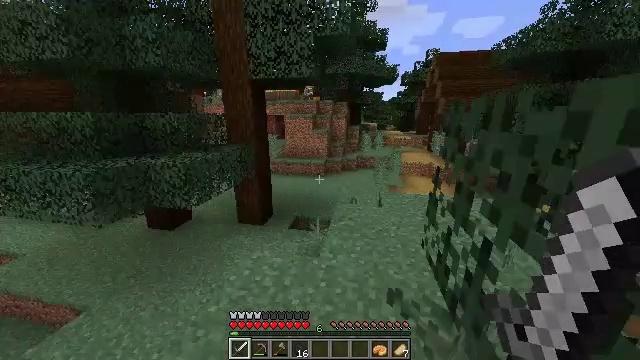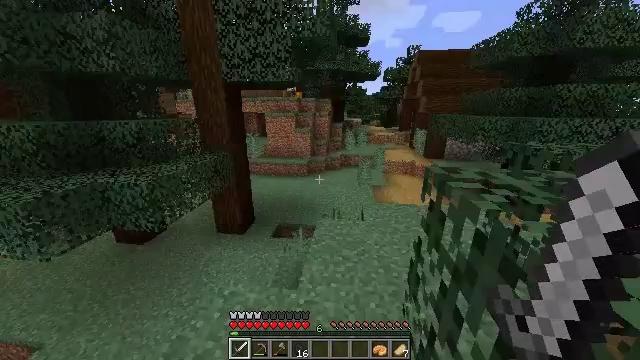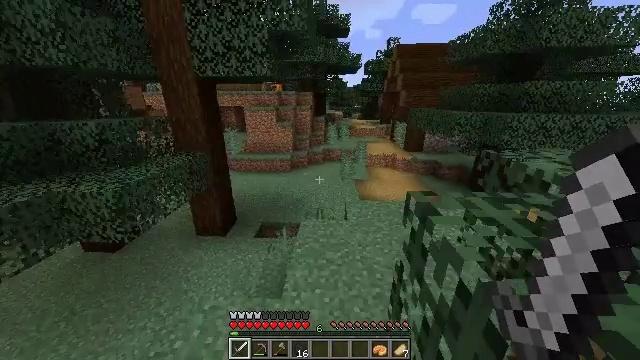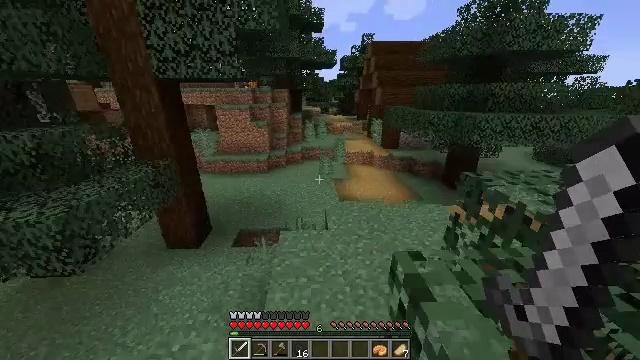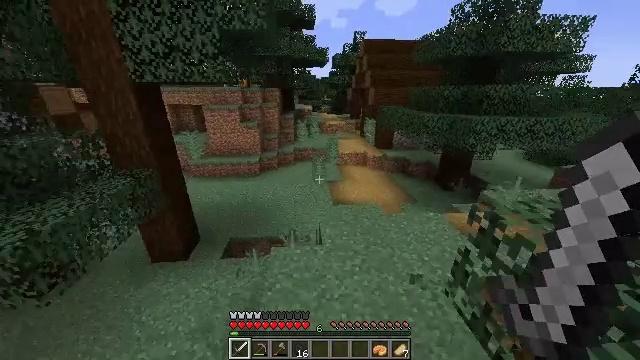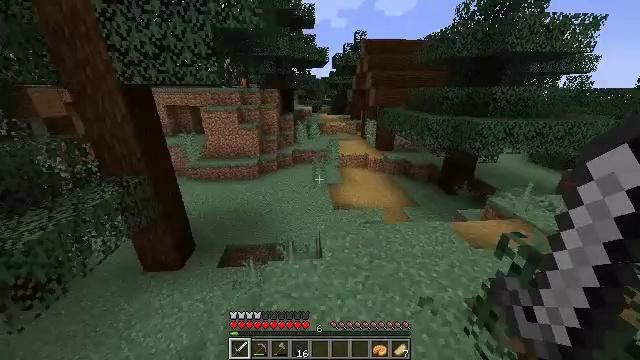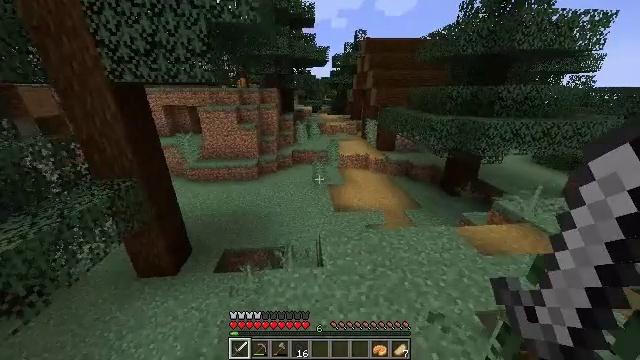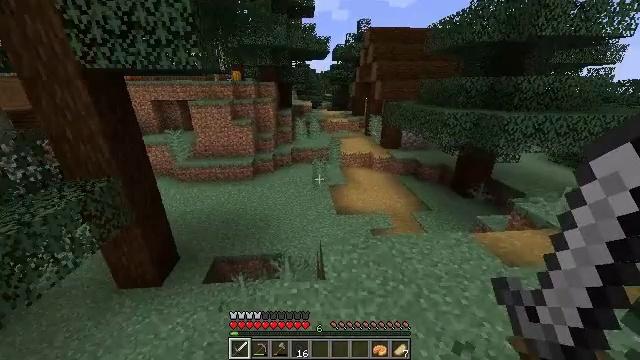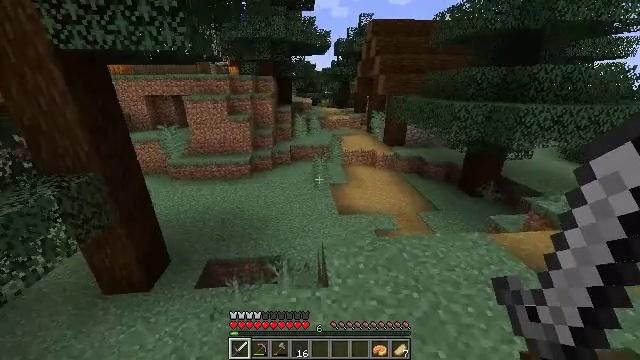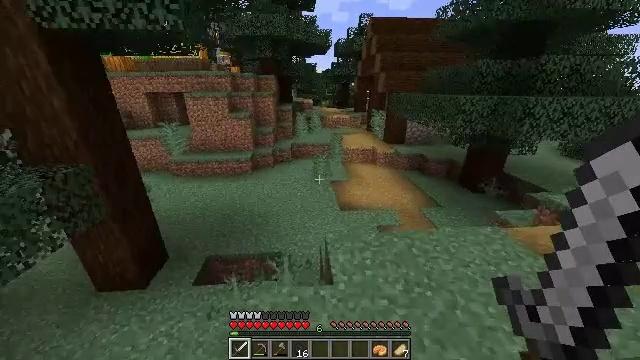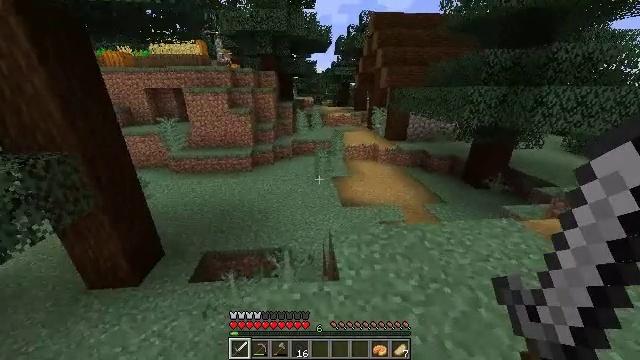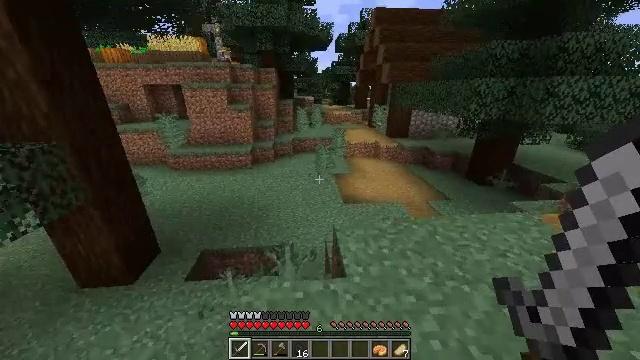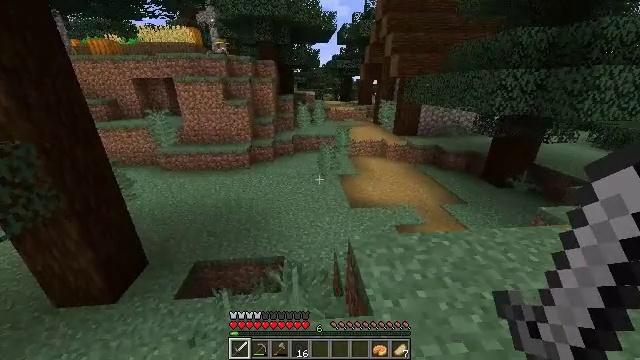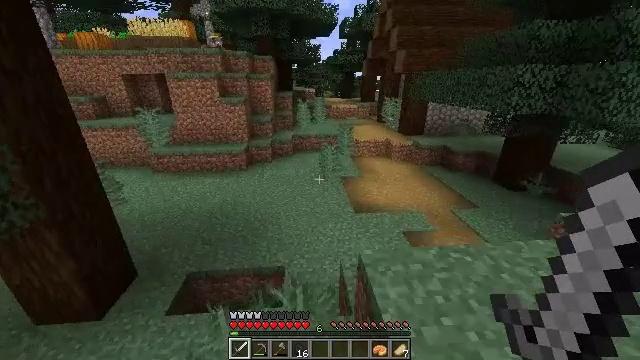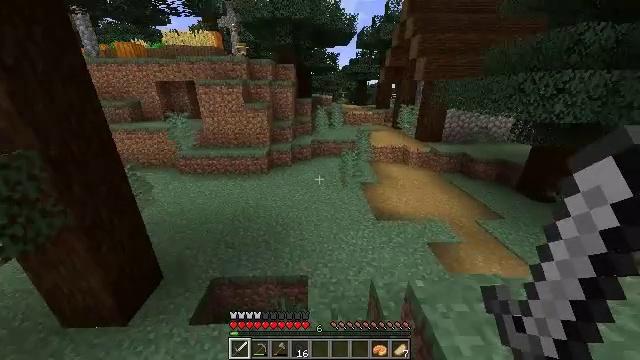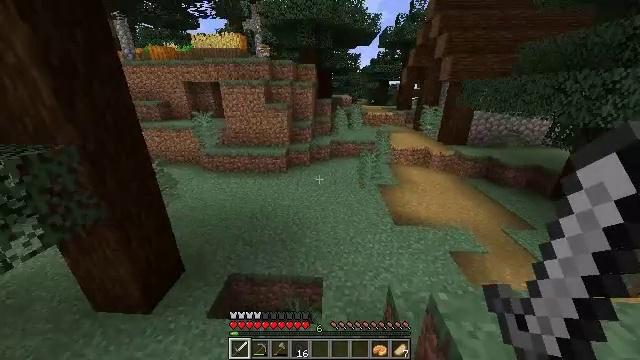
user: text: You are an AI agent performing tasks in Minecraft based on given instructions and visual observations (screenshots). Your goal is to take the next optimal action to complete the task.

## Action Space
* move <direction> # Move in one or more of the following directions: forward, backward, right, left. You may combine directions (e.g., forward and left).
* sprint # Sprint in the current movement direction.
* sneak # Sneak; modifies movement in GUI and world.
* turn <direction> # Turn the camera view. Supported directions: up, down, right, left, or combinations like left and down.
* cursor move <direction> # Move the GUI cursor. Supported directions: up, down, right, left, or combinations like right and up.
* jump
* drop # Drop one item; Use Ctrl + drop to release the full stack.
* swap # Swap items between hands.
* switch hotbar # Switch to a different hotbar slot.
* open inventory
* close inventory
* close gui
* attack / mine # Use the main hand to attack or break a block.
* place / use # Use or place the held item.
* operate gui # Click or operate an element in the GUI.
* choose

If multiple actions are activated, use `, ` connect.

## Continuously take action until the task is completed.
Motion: motion action
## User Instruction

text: Break the spruce leaves to clear the area.
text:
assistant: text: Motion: move forward, sprint, turn right and down, jump
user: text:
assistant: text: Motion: move forward, sprint, turn right and down, jump
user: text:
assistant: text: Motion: move forward, sprint, turn right and down, jump
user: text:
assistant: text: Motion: move forward, sprint, turn right, jump
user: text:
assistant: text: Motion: move forward, sprint
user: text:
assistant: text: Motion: move forward, sprint
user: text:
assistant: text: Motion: move forward, sprint
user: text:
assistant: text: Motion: move forward and move left, sprint
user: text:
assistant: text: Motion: move forward and move left, sprint
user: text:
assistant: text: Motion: move forward and move left, sprint
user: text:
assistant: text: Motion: move forward and move left, sprint
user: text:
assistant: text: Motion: move forward and move left, sprint
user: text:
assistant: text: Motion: move forward and move left, sprint
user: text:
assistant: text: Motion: move forward and move left, sprint, turn left
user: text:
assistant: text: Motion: move forward, sprint, turn left
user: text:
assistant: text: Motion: move forward, sprint, turn left
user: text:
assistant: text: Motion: move forward, sprint, turn left
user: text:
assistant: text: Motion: move forward, sprint, turn left
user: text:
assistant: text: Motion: move forward, sprint
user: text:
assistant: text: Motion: move forward, sprint
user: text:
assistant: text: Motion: move forward, sprint, turn up
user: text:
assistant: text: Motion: move forward, sprint, turn left and up
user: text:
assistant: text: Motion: move forward, sprint, turn left and up
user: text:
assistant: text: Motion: move forward, sprint, turn left and up
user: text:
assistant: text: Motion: move forward, sprint, jump
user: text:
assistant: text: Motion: move forward, sprint, turn left, jump
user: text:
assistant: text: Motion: move forward, sprint, turn left, jump
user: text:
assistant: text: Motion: move forward, sprint, jump
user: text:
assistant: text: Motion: move forward, sprint, turn left, jump
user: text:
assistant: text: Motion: move forward, sprint, turn left, jump